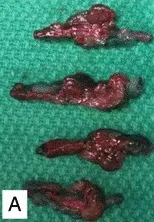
A; Adrenal gland on cross sectioning shows several discrete, deeply red-brown nodules, consistent with PPNAD.
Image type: medical_photograph (other_medical_photograph)